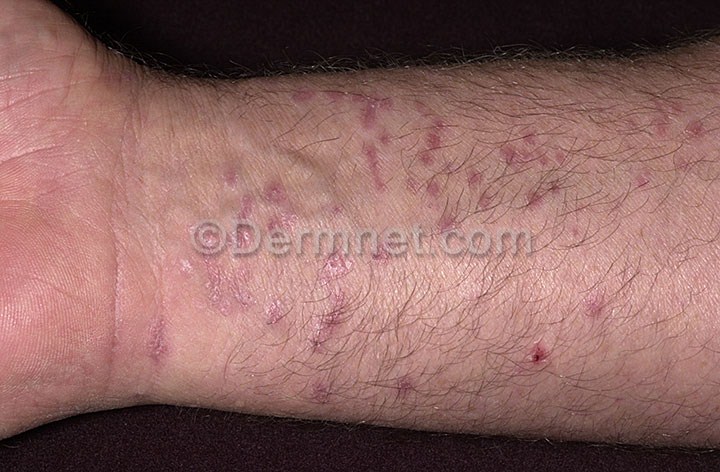
Disease: Psoriasis pictures Lichen Planus and related diseases